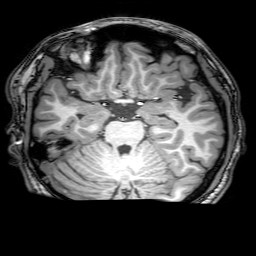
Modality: T1w
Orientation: coronal